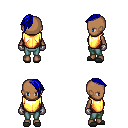
a pixel art fantasy rpg character, female body template, human, dark skin, gold chest armor, teal pants, blue long mohawk hairstyle, metal gloves, gray slippers, four views (front, back, left, right), 2x2 character sprite sheet, small pixel art, hard edges, no anti-aliasing